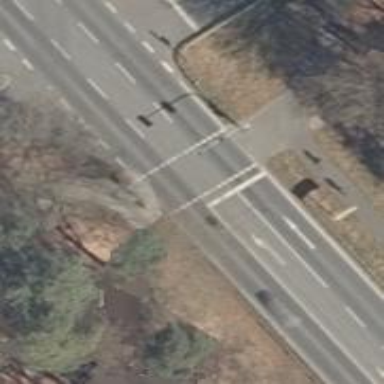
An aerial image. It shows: Road with traffic signals controlling the flow of traffic.